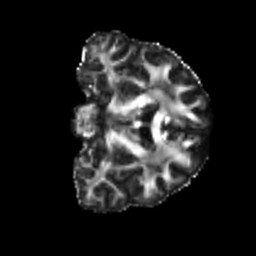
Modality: FA
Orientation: coronal
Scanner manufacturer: siemens
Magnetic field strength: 3 T
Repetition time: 4 s
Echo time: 0.0594 s